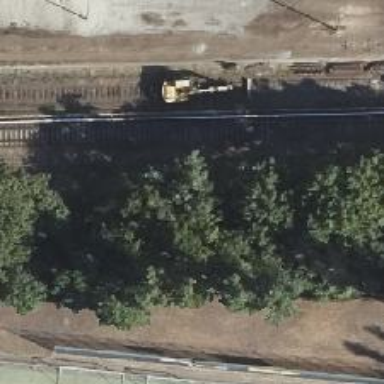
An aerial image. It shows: Abandoned railway with historical significance.